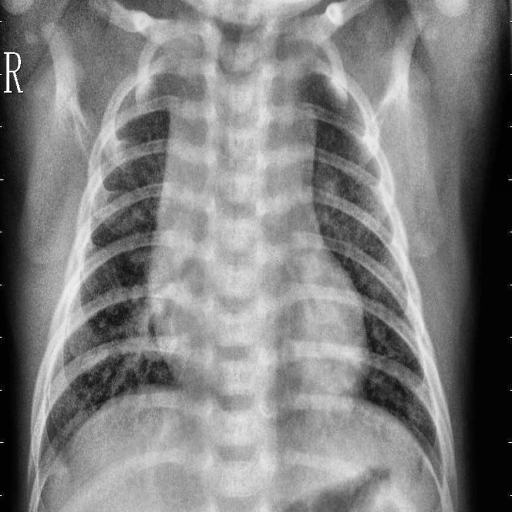
Finding: PNEUMONIA